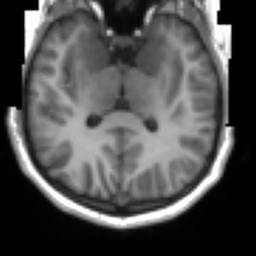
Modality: T1w
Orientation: coronal